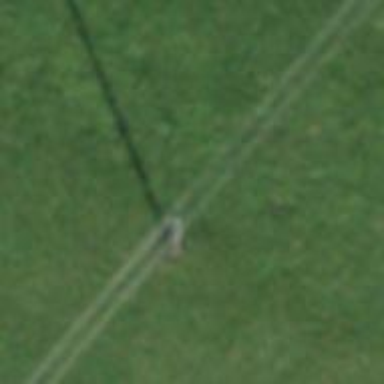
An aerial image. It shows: Power pole.